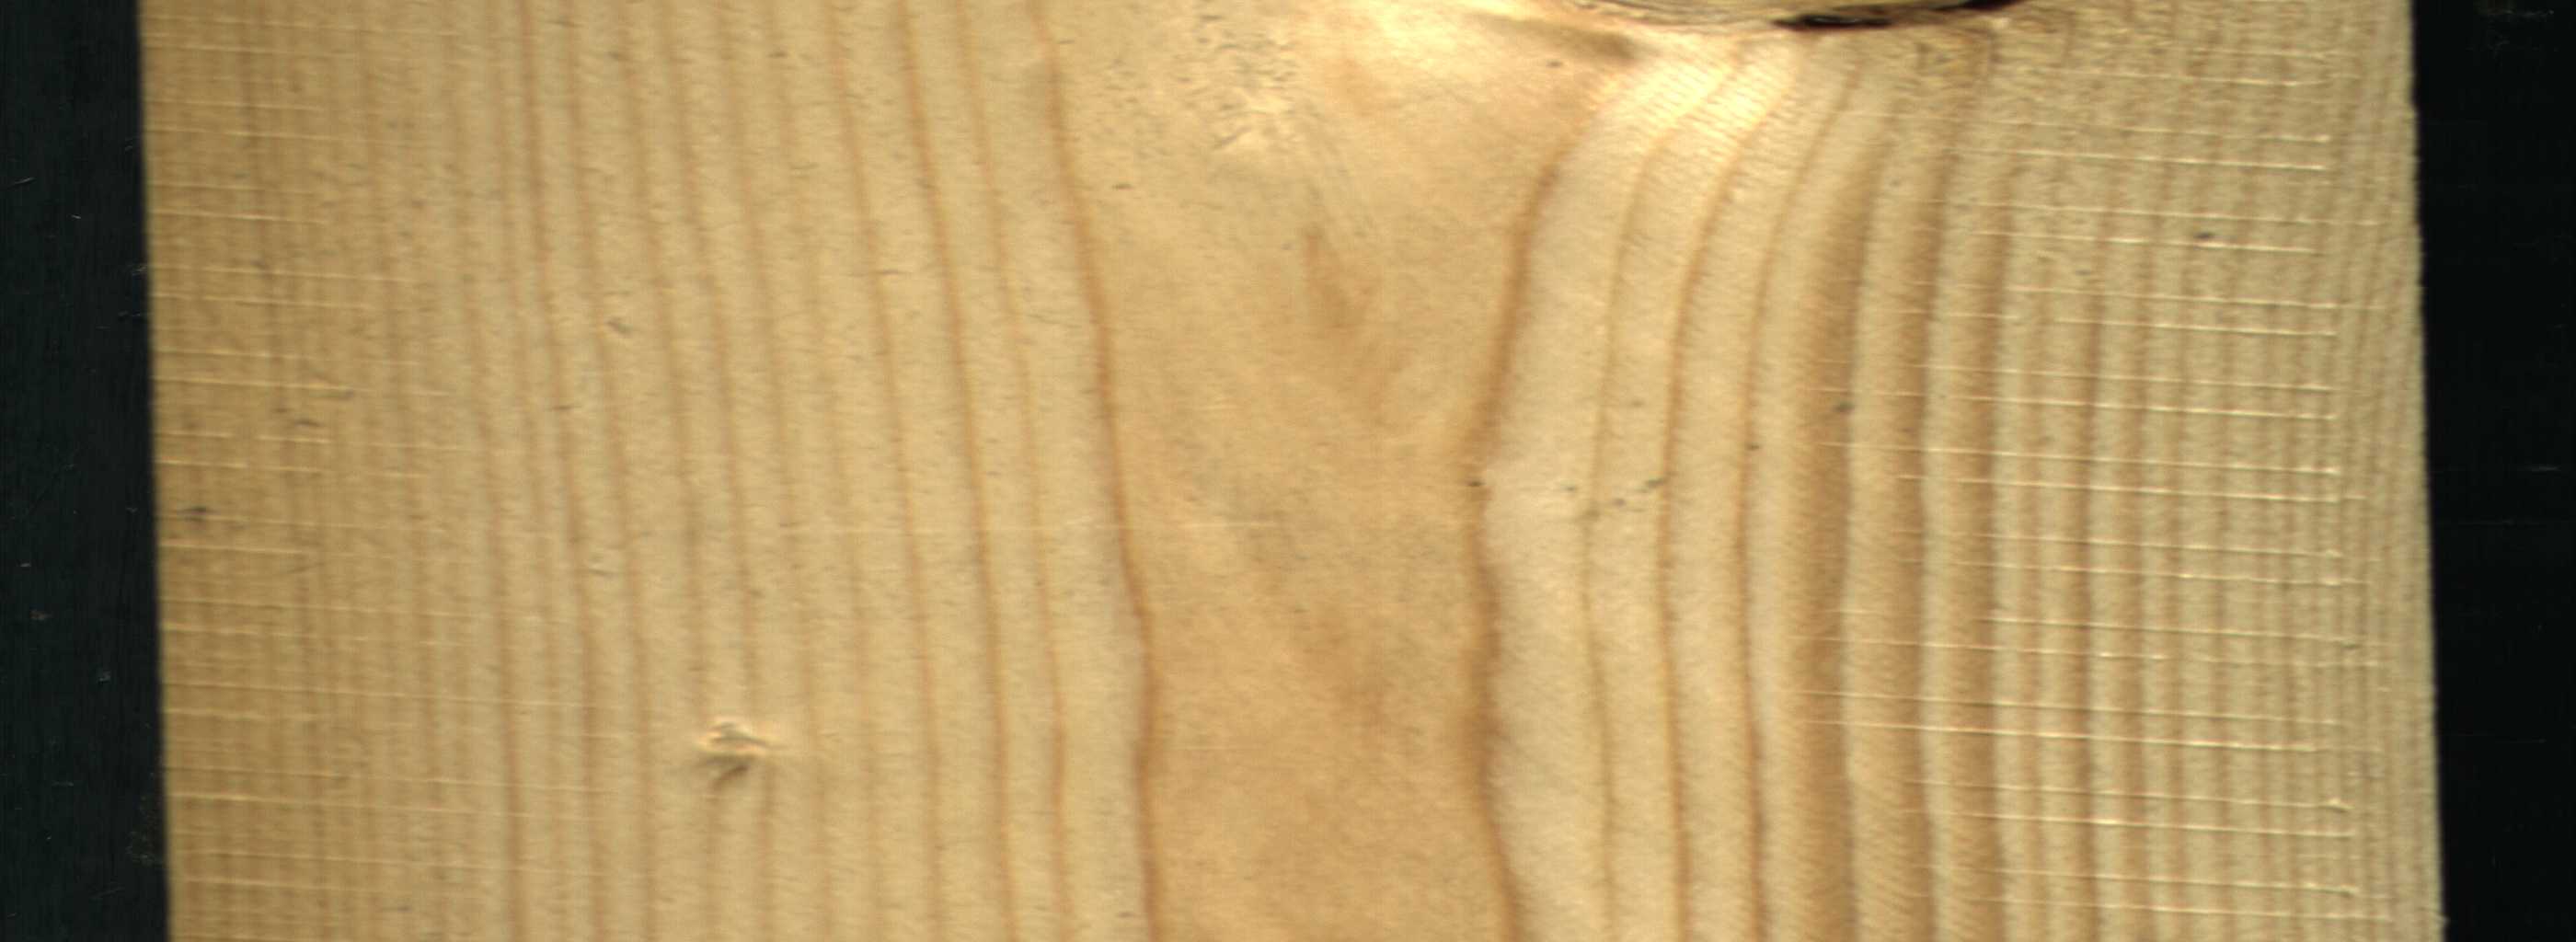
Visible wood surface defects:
Dead_Knot